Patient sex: M
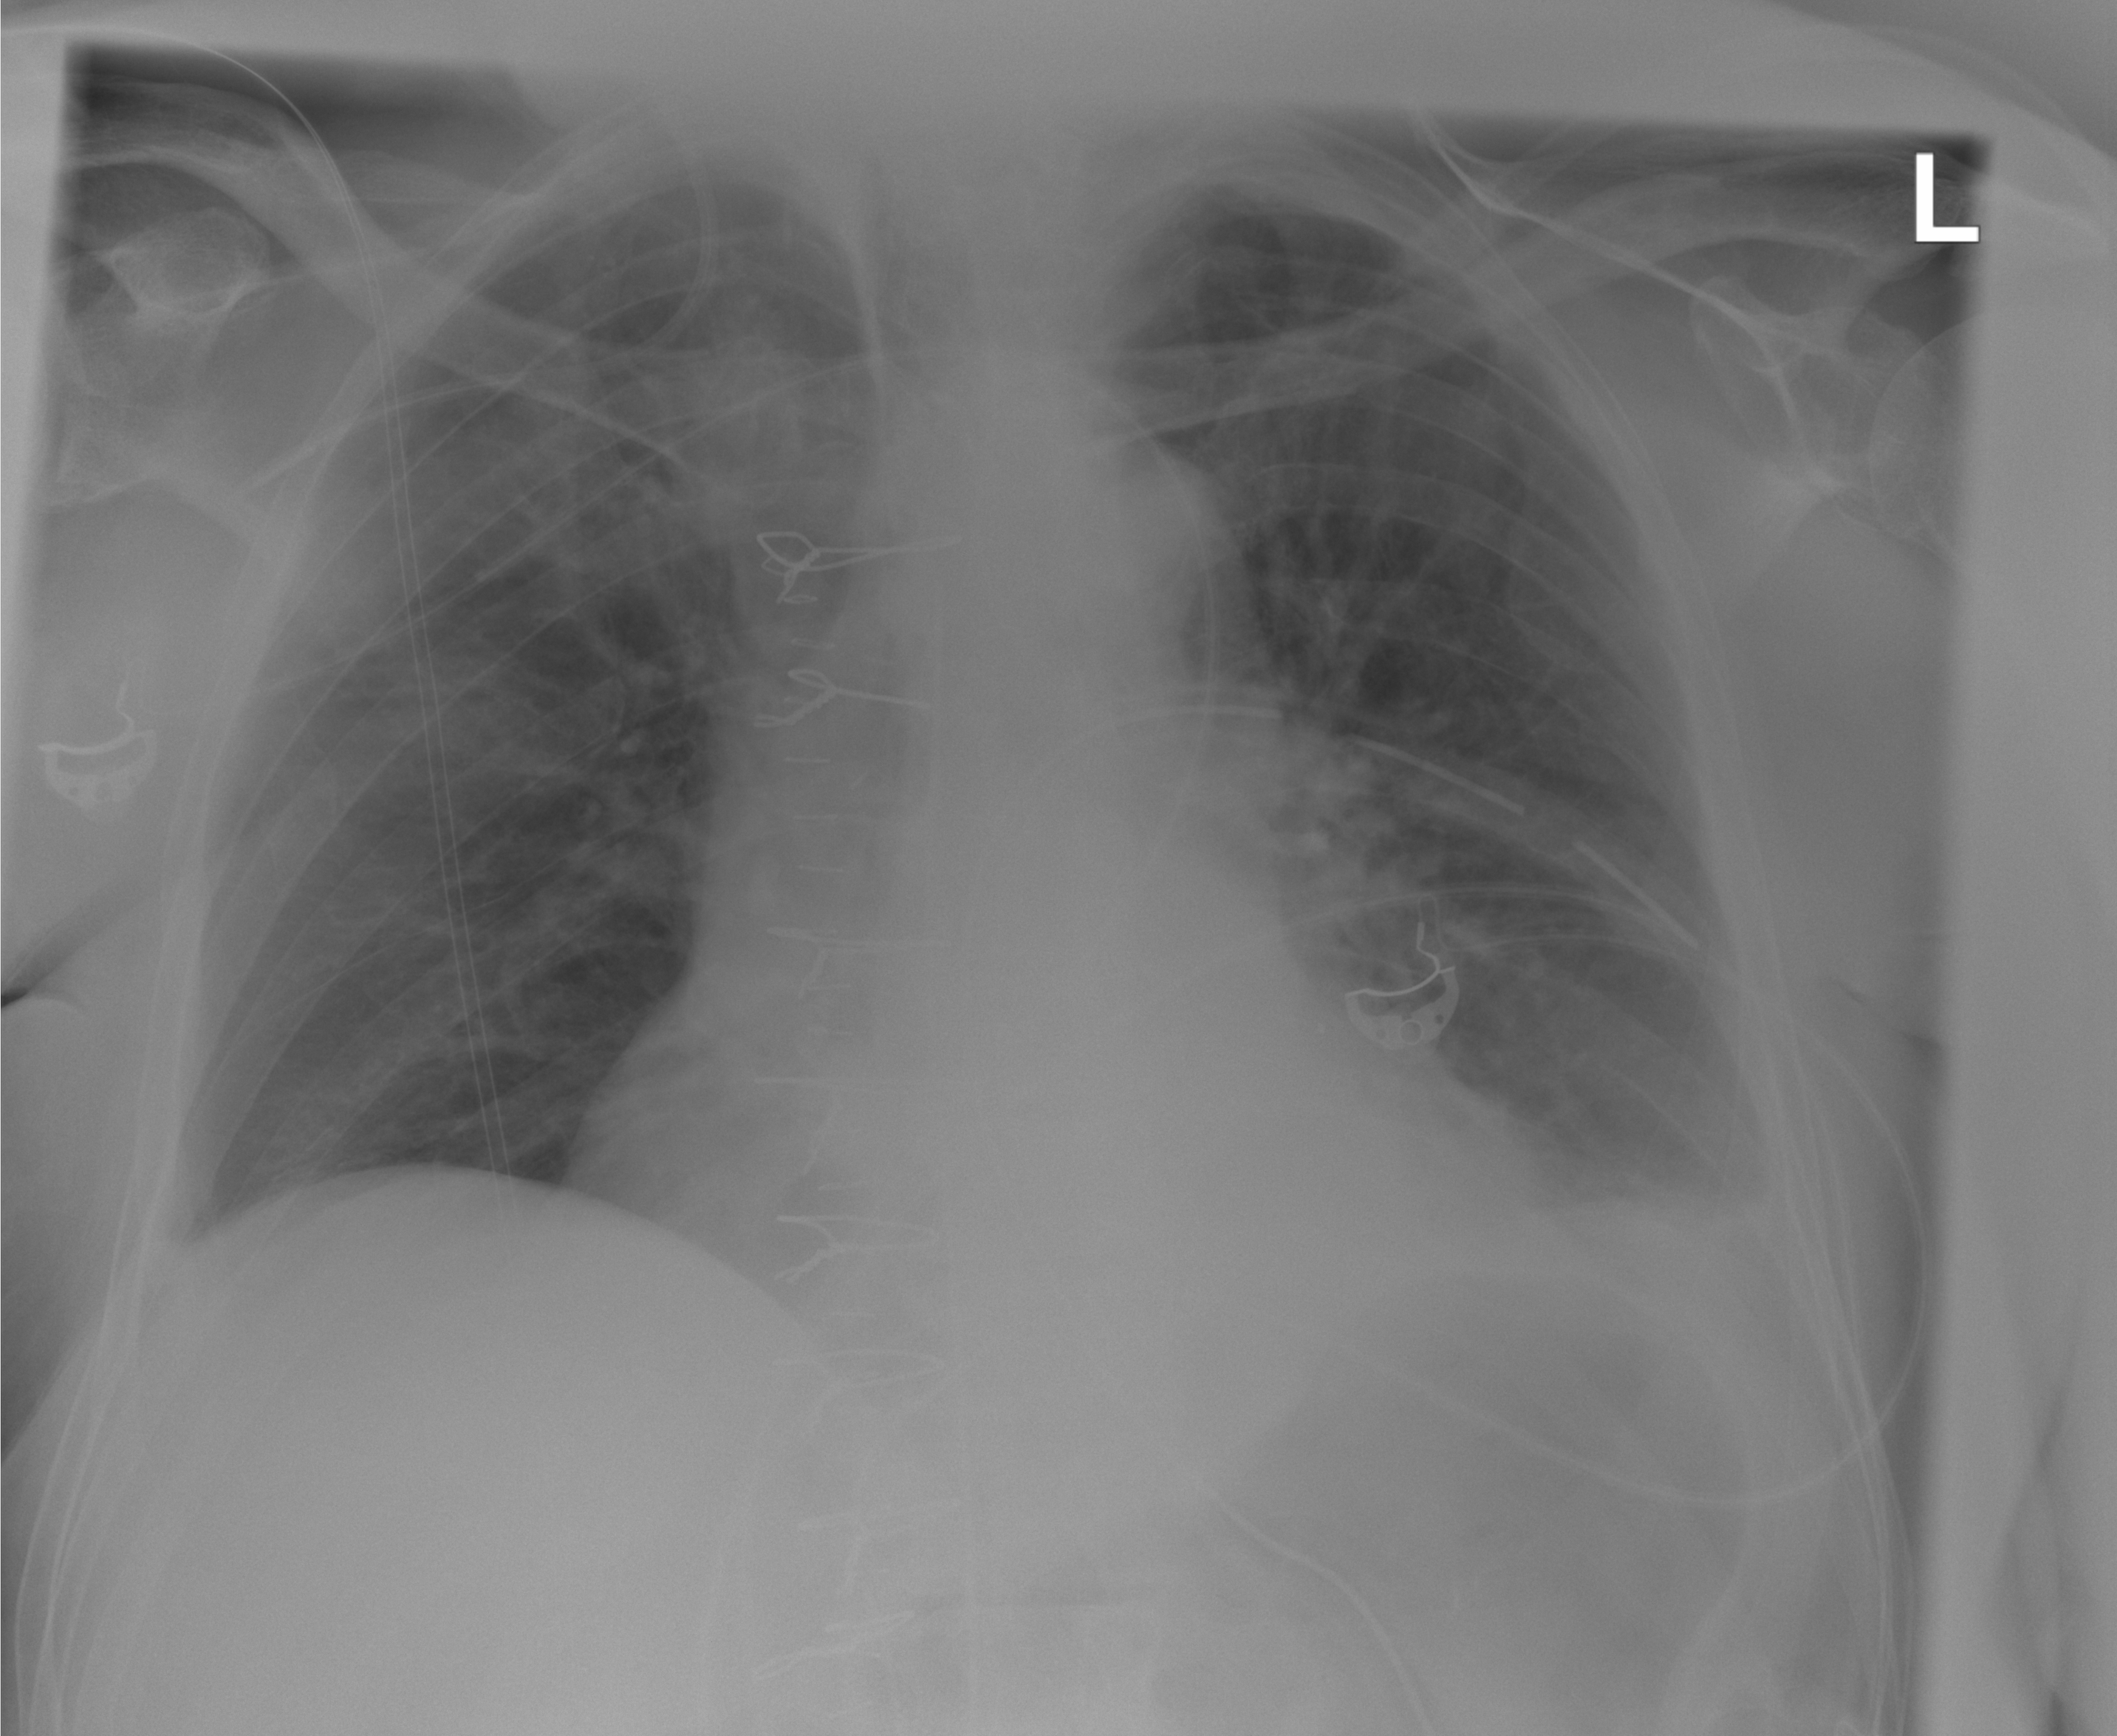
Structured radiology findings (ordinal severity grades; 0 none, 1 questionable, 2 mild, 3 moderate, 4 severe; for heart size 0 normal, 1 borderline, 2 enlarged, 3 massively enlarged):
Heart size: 2
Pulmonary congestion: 2
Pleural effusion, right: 0
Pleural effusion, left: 2
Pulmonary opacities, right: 0
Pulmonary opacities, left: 0
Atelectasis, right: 0
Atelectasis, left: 2